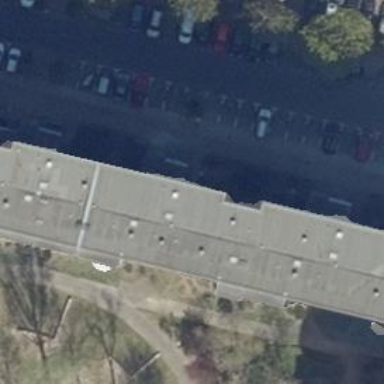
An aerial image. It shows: Building with apartments and flat roof.